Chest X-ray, PA view. Patient: 66 years old, sex M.
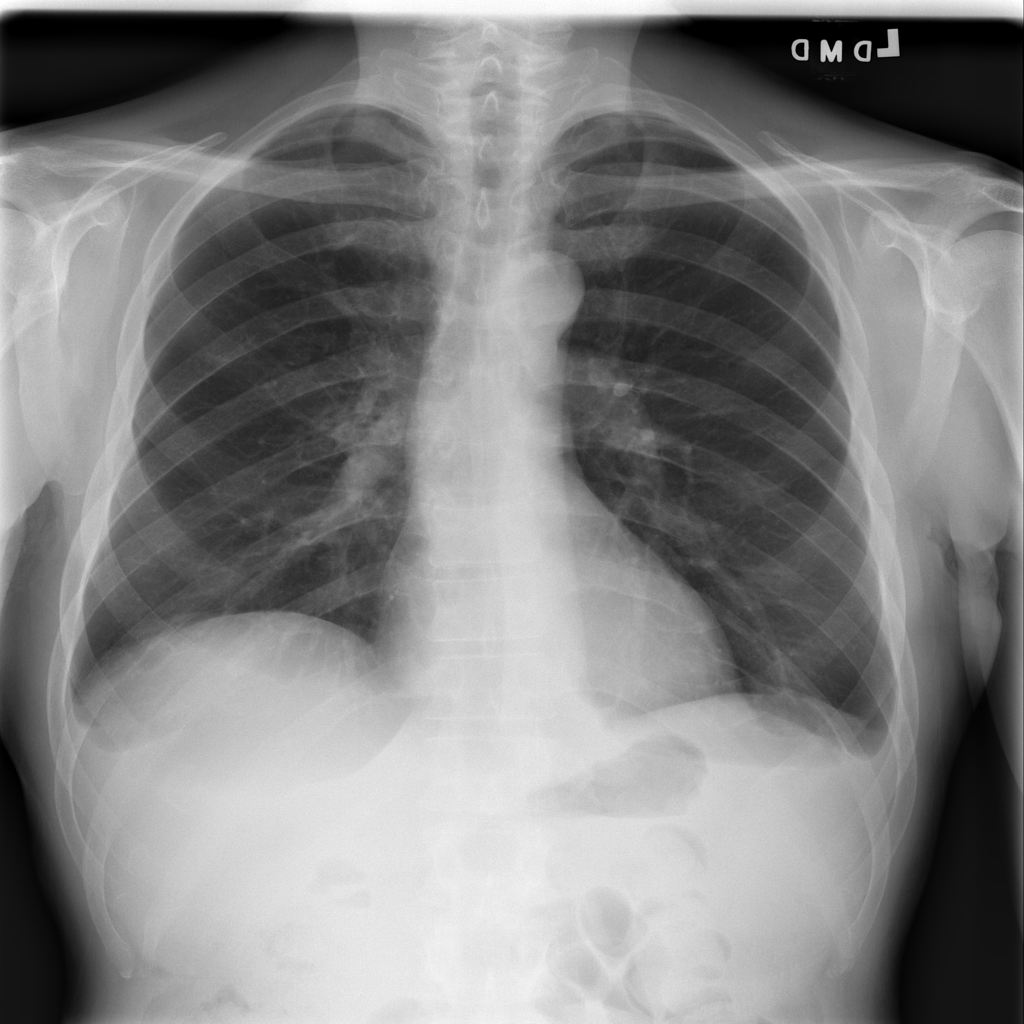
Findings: Atelectasis, Effusion